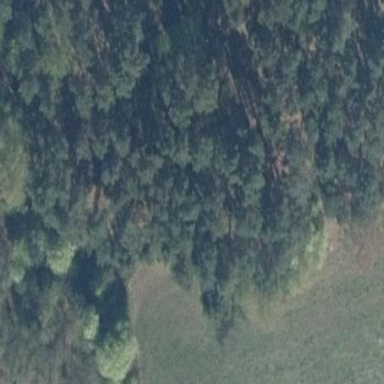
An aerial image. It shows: Forest area.